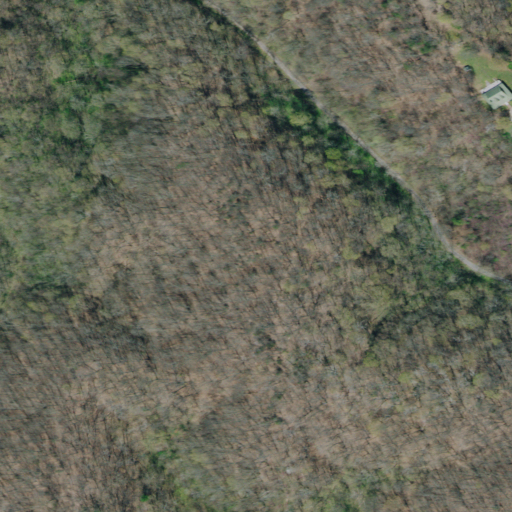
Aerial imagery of ridge(s) in Tennessee named Graysburg Knobs containing deciduous forest, open development, and pasture